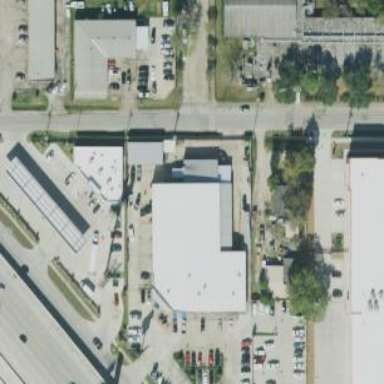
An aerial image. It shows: Building housing tires shop.